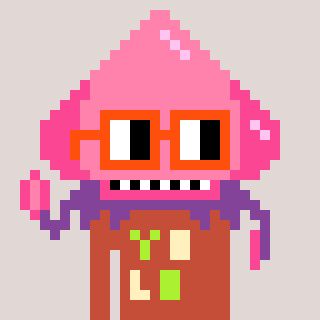
a pixel art character with square orange glasses, a squid-shaped head and a rust-colored body on a warm background